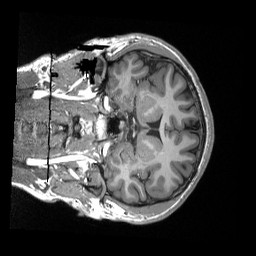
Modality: T1w
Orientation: coronal
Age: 19
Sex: male
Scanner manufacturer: siemens
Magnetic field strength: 3 T
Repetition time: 2.3 s
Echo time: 0.00298 s